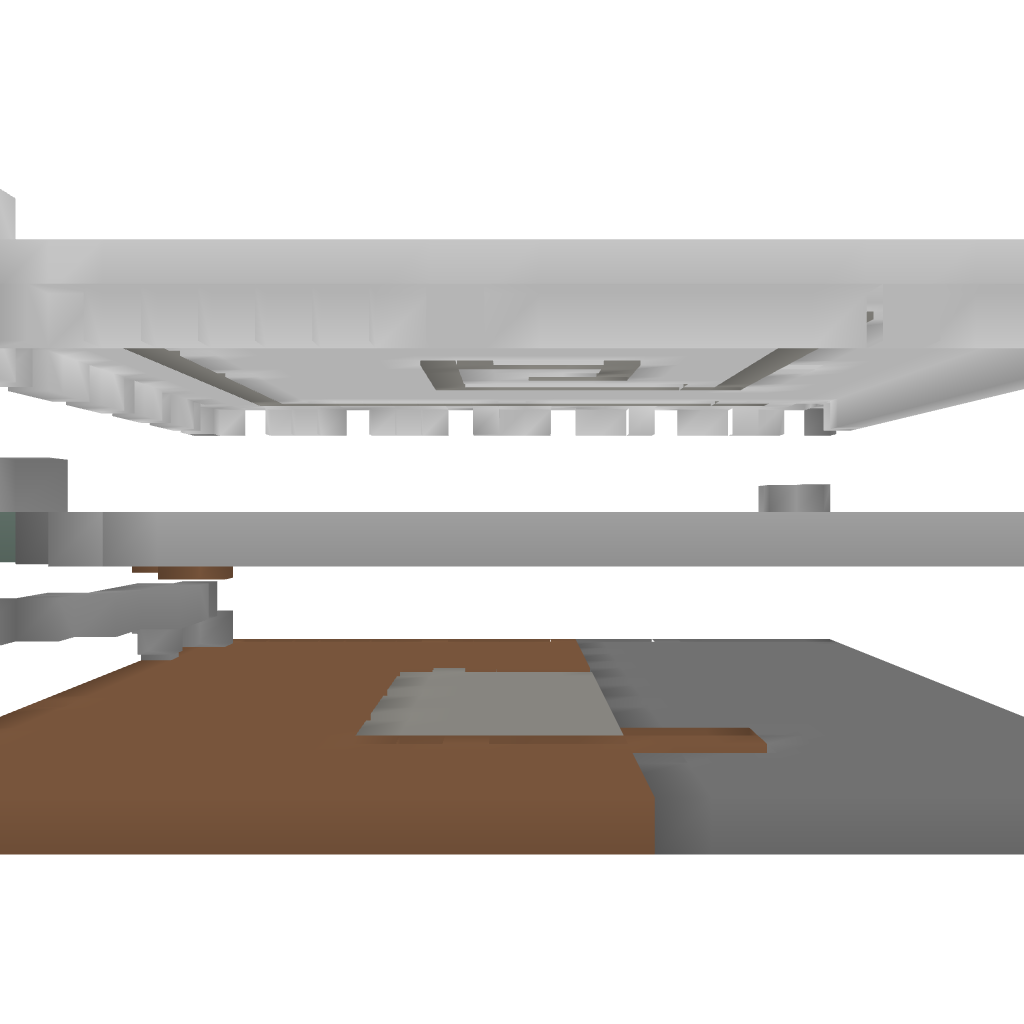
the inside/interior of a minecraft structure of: Roman Bathhouse